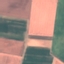
Land use / land cover class: AnnualCrop